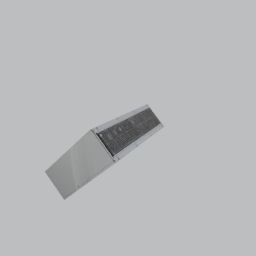
Label: appliances